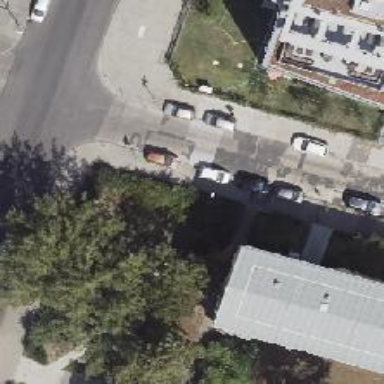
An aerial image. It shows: Footway.